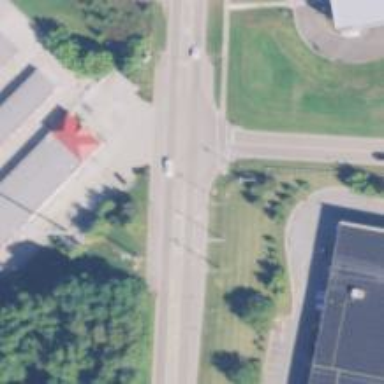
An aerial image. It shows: Marked footway crossing with lines.